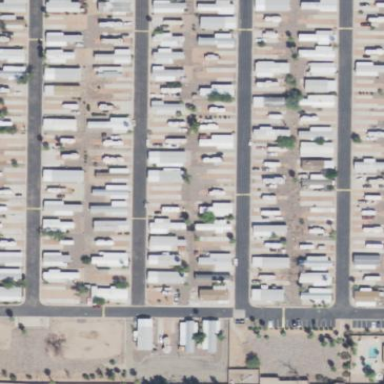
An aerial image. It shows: Residential area with mobile homes.